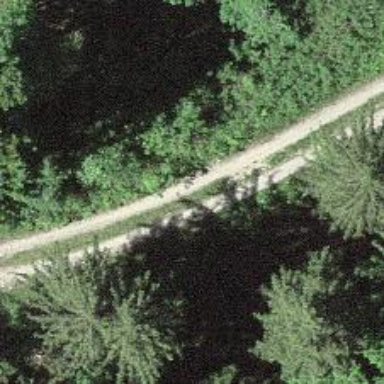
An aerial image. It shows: Gravel track with grade2 quality.